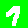
Digit: 7